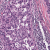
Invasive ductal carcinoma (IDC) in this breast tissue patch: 1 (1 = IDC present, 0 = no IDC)